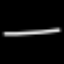
Label: line